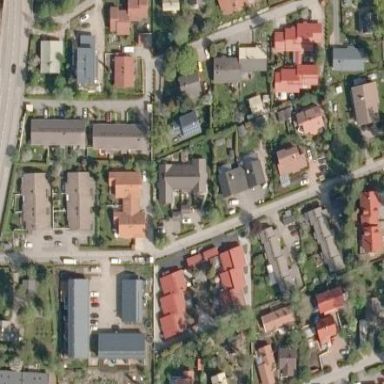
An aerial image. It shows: Residential area.